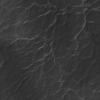
Label: not_dusty